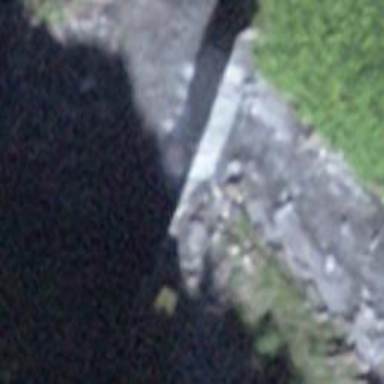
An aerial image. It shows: Check dam at location with retaining wall.